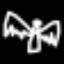
Label: angel